Field crop: maize
Growth stage: 2
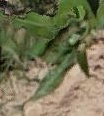
Species: maize